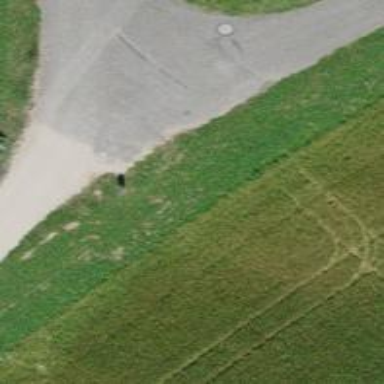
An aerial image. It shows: Gravel track with grade2 quality.